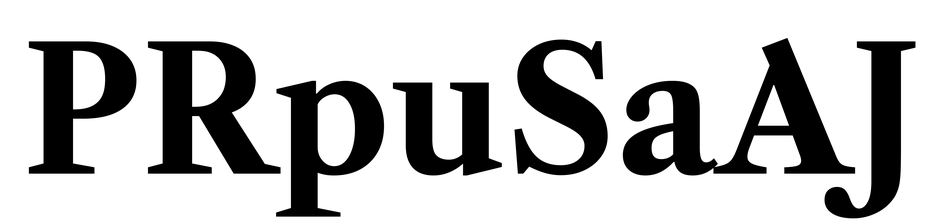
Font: LibreCaslonText_Bold